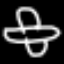
Label: airplane